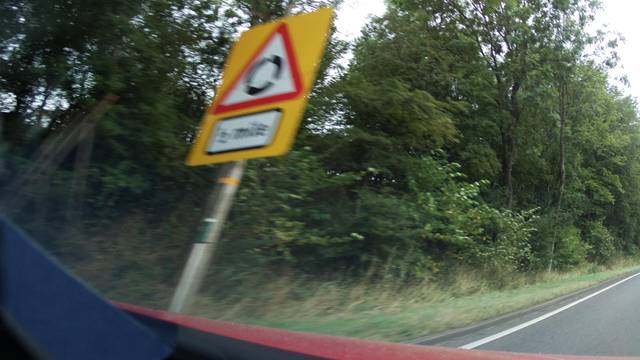
Region: United Kingdom
Coordinates: 52.978, -2.212